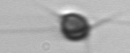
Label: Acanthoica_quattrospina